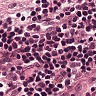
Metastatic tissue present: no